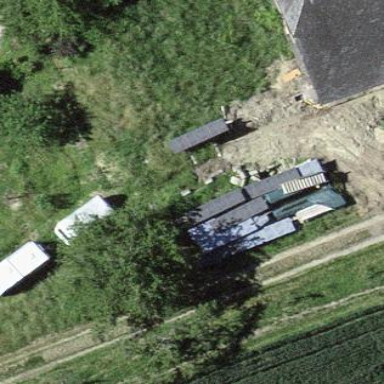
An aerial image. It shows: Barn.